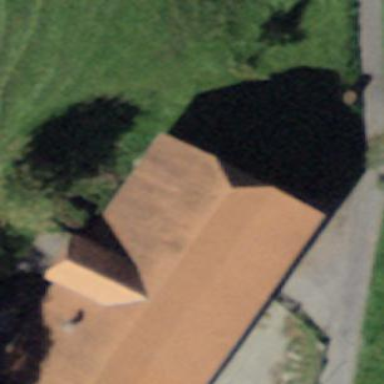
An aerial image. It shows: Barn.